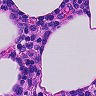
Metastatic tissue present: no